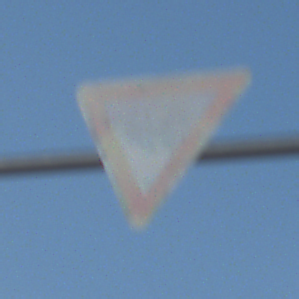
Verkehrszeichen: VorfahrtGewaehren
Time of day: SunriseSunset
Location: Outdoor (Suburban)
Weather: PartlyCloudy
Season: Winter
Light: Natural